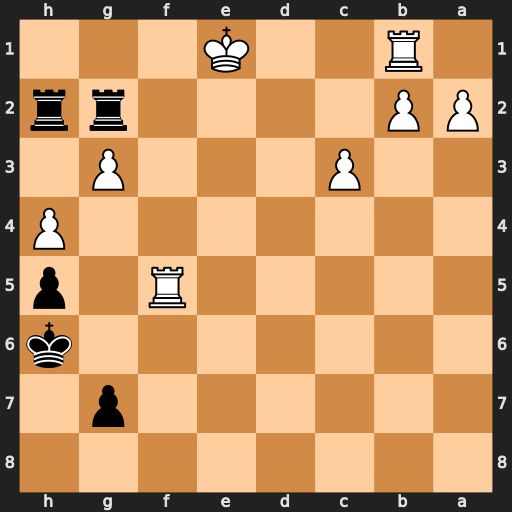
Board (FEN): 8/6p1/7k/5R1p/7P/2P3P1/PP4rr/1R2K3
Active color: b
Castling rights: -
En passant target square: -
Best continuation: Rg1+ Rf1 Rxf1+ Kxf1 Rh1+ Ke2 Rxb1